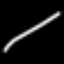
Label: line